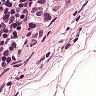
Metastatic tissue present: yes